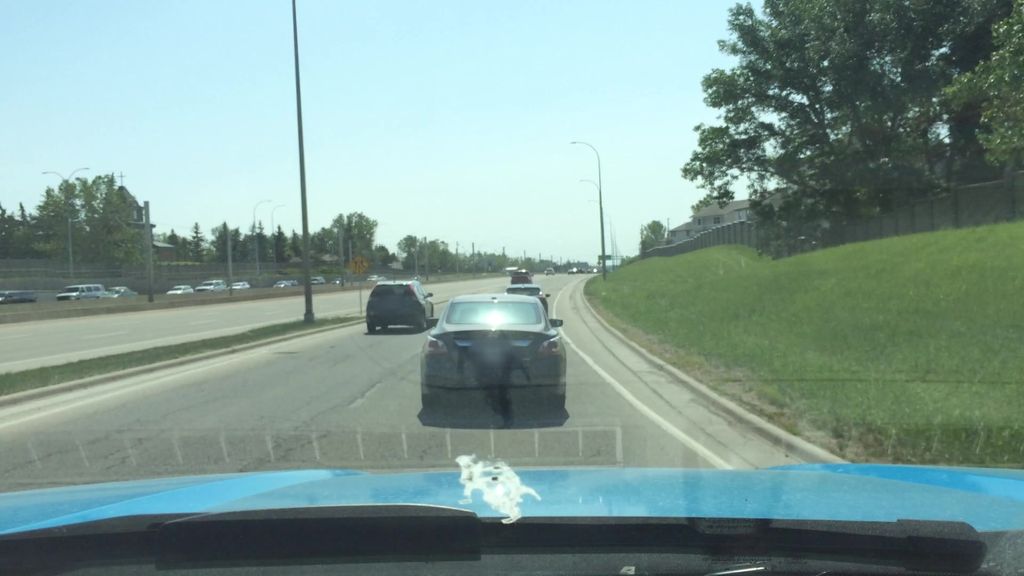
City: calgary